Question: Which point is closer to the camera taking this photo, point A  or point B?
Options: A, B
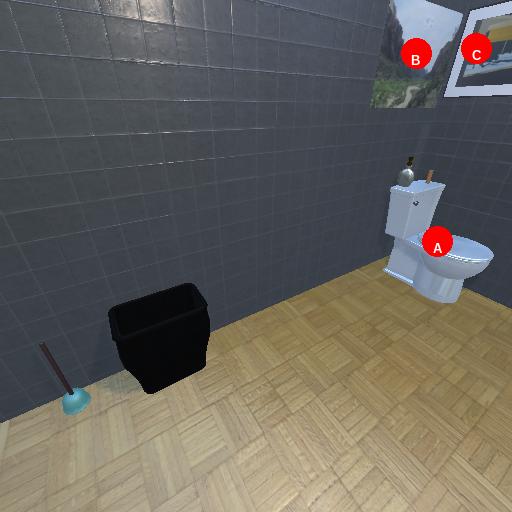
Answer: A